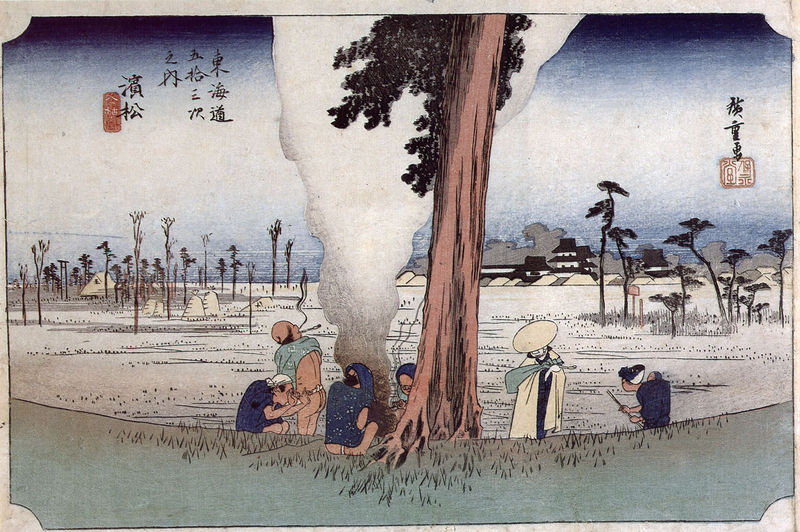
Titel: Trostlosigkeit des Winters bei Hamamatsu; aus der Serie: 53 Stationen der Tokaido Straße
Künstler: Utagawa Hiroshige
Institution: Wisconsin, Chazen Museum of Art, E. B. Van Vleck Collection
Schlagwörter: baum, blau, feuer, himmel, mann, meer, wolken, bäume, frauen, landschaft, menschen, see, stadt, frau, hut, männer, dame, haus, wiese, steine, baumstamm, feld, felder, häuser, hügel, rauch, kind, mutter, japan, dorf, baby, dampf, blue, hat, men, people, red, white, black, country, face, green, group, painting, robe, sitting, woman, yellow, rauchen, japanese, japanisch, schriftzeichen, bad, asien, china, hand, smoke, classical, man, naked, nude, sky, tree, building, field, house, landscape, ocean, sand, water, houses, roof, trees, village, tempel, forest, grass, hats, chinesische kunst, writing, fische, scene, person, rural, city, clothes, leaves, trunk, signature, back, butt, fire, bathing, leaf, chinese, asian, stamp, smoking, stick, oriental, lord, bottom, text, bath, z, 1400, frau mit baby, famers, asia, language, scripture, artwork, nbaum, hiroshige, tragtuch, kanji, warming, ukiyo-e, chopsticks, chinese language, chinease, cchinease, torii, japaniese, chiniese, rice paddy, baum$